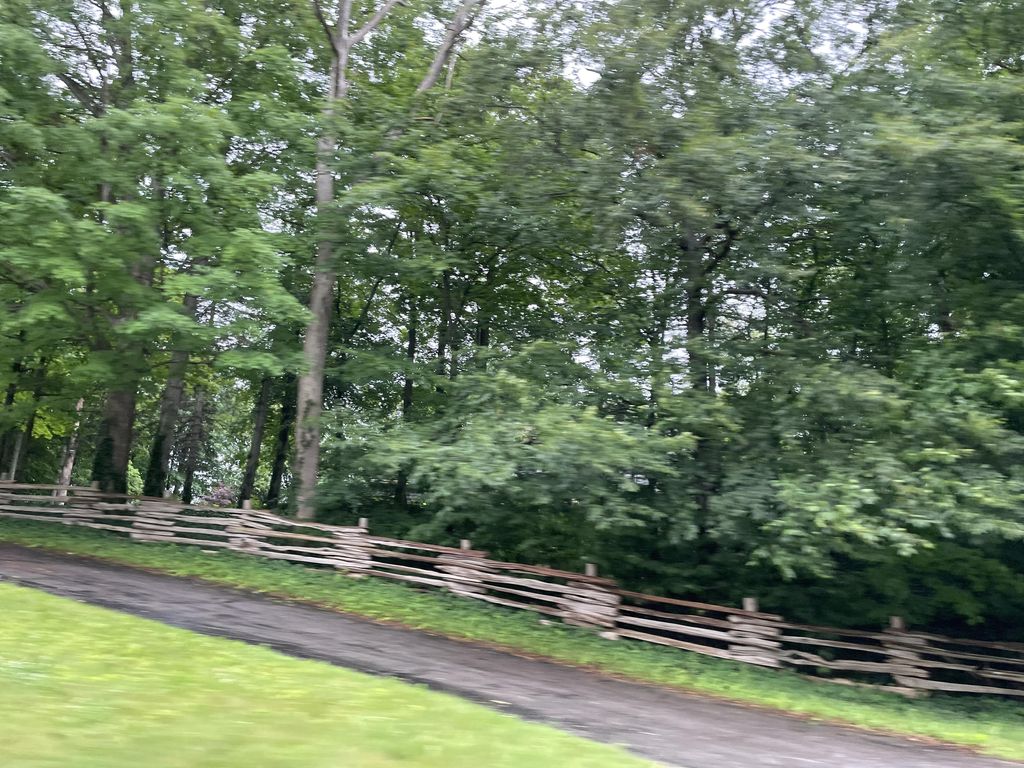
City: kitchener-waterloo